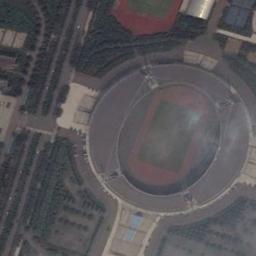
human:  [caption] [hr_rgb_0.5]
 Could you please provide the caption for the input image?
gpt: The circular stadium next to the vegetation .

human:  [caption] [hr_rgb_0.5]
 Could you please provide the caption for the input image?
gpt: The stadium is on the bare land next to some trees .

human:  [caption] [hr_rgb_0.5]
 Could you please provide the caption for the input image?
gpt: This oval stadium has yellow and blue chairs on both sides .

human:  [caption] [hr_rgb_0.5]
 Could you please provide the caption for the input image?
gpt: There are some roads next to the stadium .

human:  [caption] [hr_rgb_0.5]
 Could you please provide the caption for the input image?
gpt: There are some green trees beside the stadium .